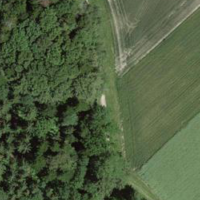
EUNIS habitat code: 44
Species observed at this site:
Veronica chamaedrys